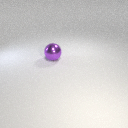
large purple metal sphere